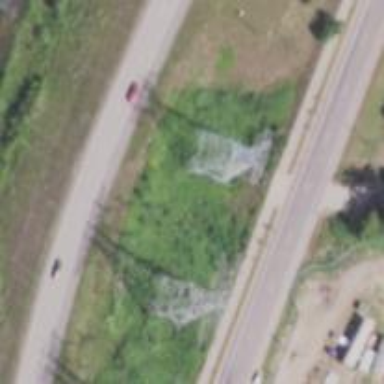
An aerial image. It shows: Lattice structure tower used for power distribution.